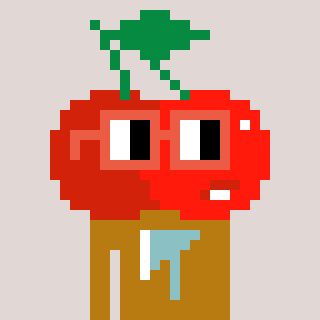
a pixel art character with square orange glasses, a cherry-shaped head and a gold-colored body on a warm background